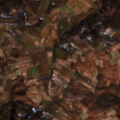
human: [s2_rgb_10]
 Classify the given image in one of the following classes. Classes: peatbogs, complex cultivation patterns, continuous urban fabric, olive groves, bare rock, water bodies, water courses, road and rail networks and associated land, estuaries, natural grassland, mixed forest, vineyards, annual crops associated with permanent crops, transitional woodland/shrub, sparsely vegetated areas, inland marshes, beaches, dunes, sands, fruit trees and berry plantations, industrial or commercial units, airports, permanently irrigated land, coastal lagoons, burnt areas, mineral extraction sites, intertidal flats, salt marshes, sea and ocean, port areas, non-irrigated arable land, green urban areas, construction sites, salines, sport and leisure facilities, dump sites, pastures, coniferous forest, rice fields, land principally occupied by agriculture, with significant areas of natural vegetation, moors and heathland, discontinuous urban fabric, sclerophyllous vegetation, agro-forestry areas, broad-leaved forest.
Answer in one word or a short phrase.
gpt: non-irrigated arable land, complex cultivation patterns, land principally occupied by agriculture, with significant areas of natural vegetation, broad-leaved forest